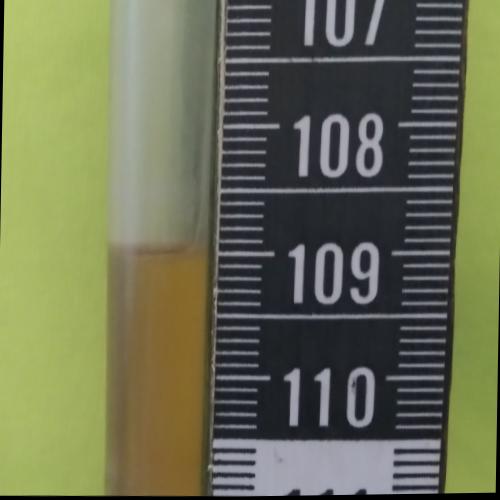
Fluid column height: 109.0 cm